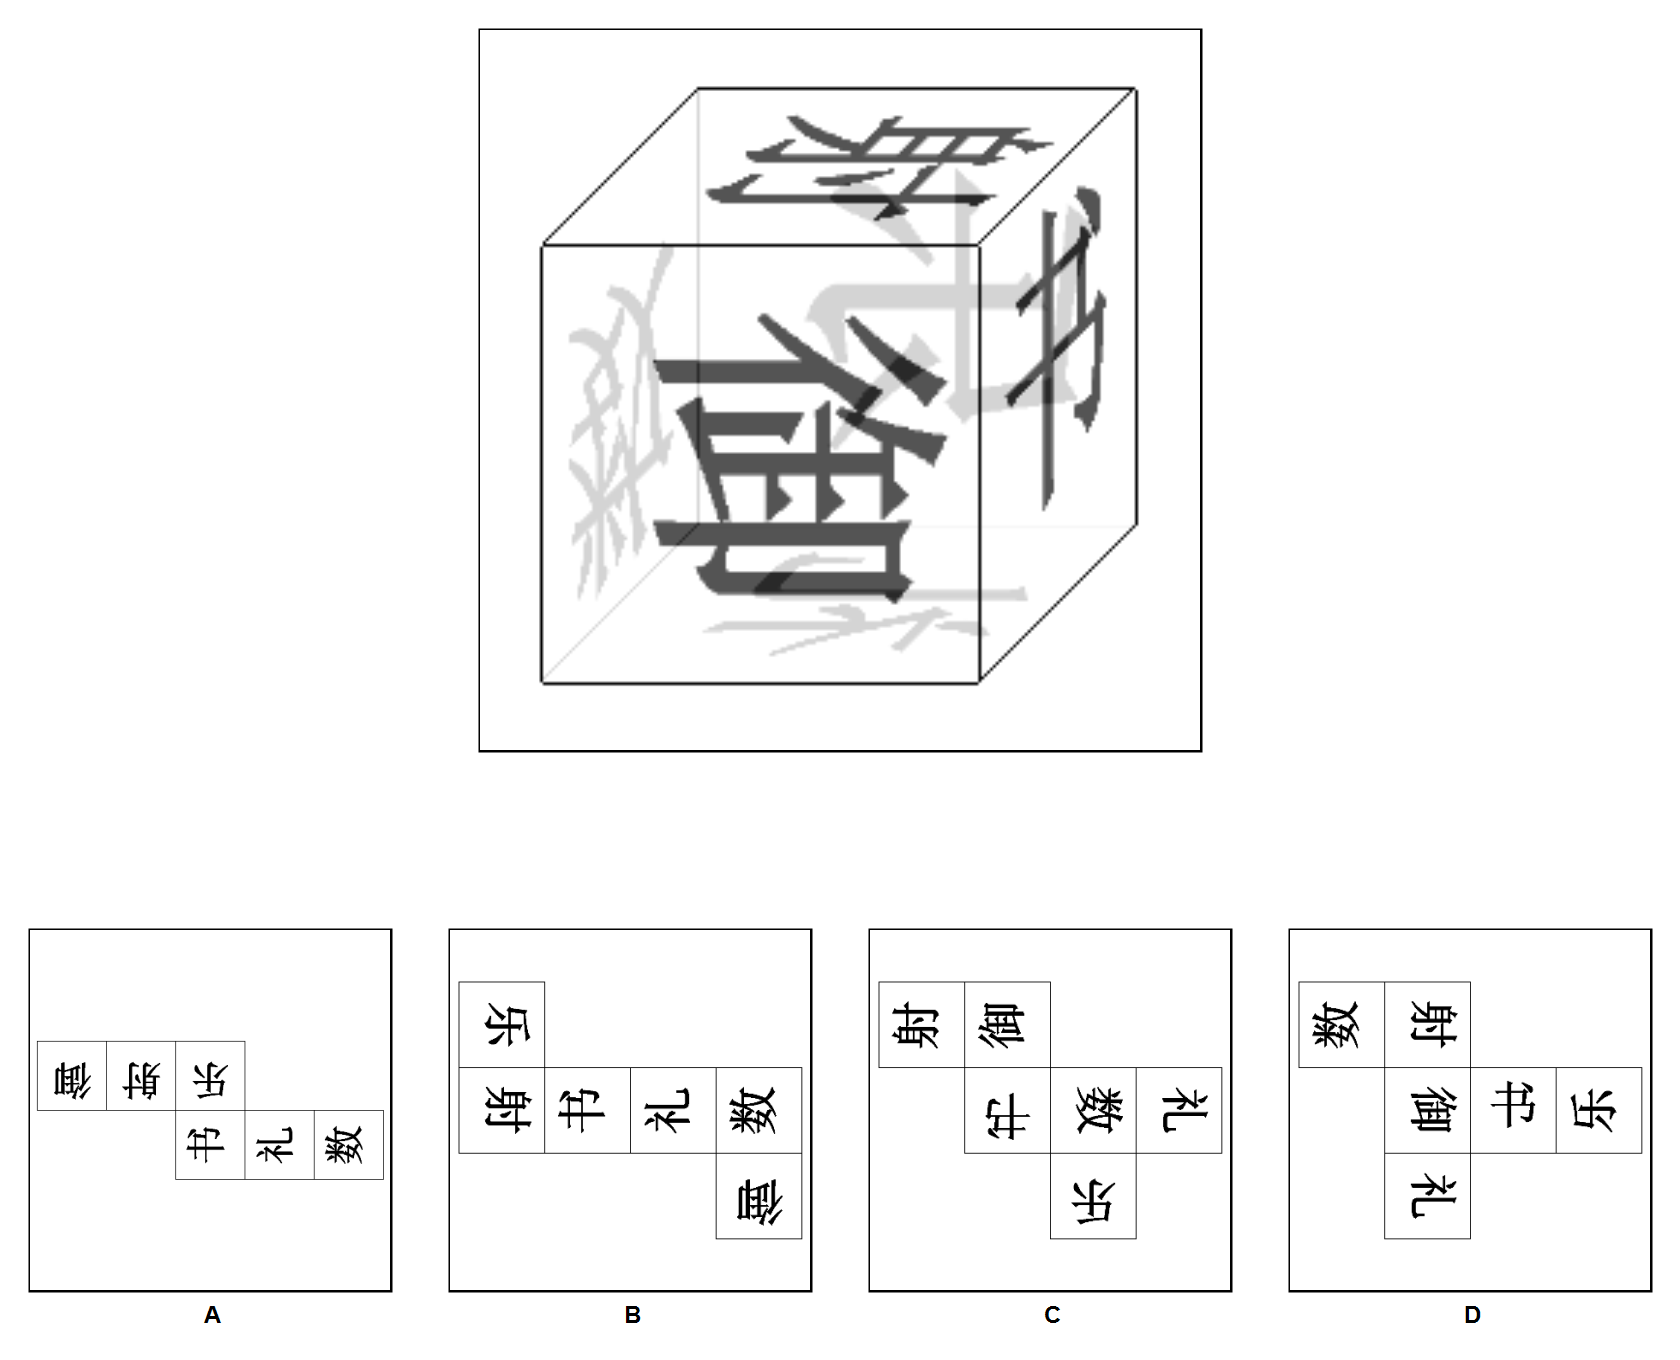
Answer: C